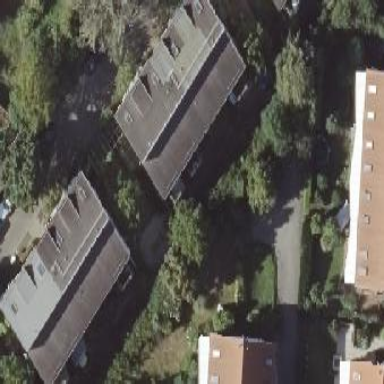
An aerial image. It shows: Apartment building with flat roof.